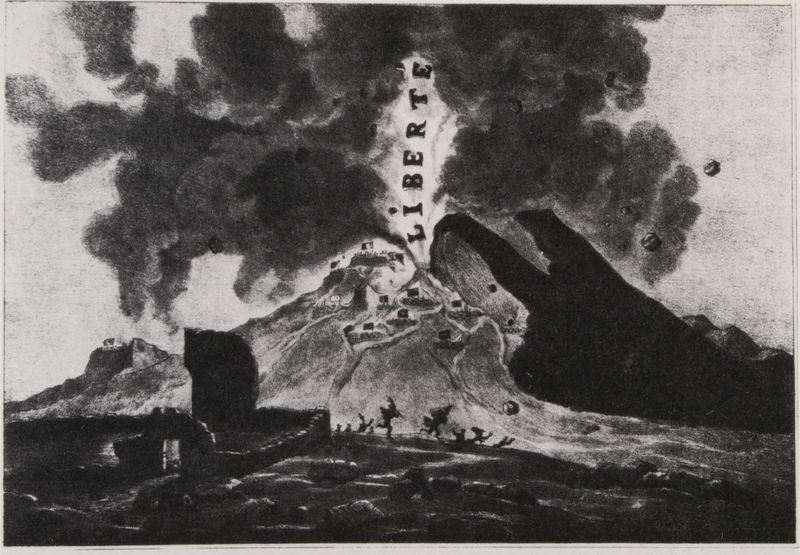
Titel: Der dritte Ausbruch des Vulkans von 1789
Künstler: Desperret (zugeschr.)
Standort: Paris
Institution: Bibliothèque Nationale.
Schlagwörter: berg, dunkel, felsen, feuer, himmel, kampf, meer, wasser, weiß, wolken, fluss, landschaft, menschen, stadt, frankreich, grau, männer, schwarz, symbol, tür, zeichnung, gebäude, weg, wolke, mensch, stein, steine, tod, feld, häuser, natur, qualm, rauch, insel, personen, kontrast, boot, kahn, schiff, schrift, fahnen, laufen, berge, fels, mauer, dunst, grafik, graphik, geröll, angst, brand, dampf, gewalt, katastrophe, krieg, naturgewalt, sturm, trümmer, zerstörung, karikatur, kraft, tor, flucht, ortschaft, ruine, burg, explosion, lava, vulkan, kohle, festung, druck, druckgraphik, lithographie, schwarz-weiss, radierung, stich, gefahr, ironie, politik, revolution, satire, fliehen, furcht, rennen, staub, beschriftung, frieden, mauern, freiheit, brocken, kupferstich, asche, französische revolution, liberte, ausbruch, erlösung, eruption, vesuv, vulkanausbruch, blöcke, teine, krater, steinschlag, magma, russ, gesteins, staubwolke, zukunft, flüchtende, flcuht, propaganda, gesteinsbrocken, vulcan, naturkatastrophe, politische kunst, ausstoß, bergspaltung, brand auf dem felsen, etappen, lavq, lithograpgie, liverté, revolutionskunst, zeiitung, nschen, mes